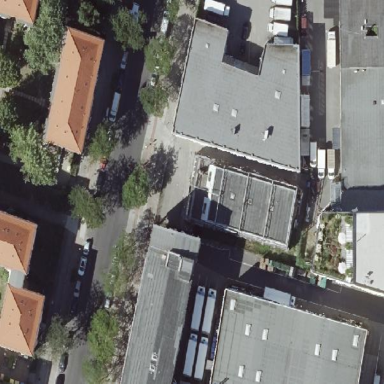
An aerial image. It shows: Warehouse.